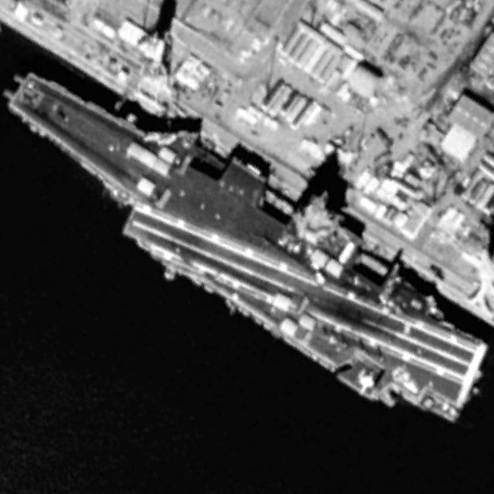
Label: aircraft_carrier